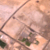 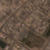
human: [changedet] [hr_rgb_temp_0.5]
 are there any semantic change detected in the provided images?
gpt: The desert area is further urbanized.